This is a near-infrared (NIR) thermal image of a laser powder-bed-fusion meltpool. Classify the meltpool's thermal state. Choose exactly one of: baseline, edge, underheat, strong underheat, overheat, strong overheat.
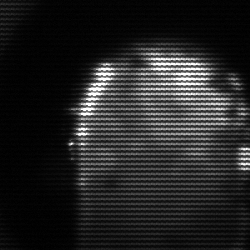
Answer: baseline